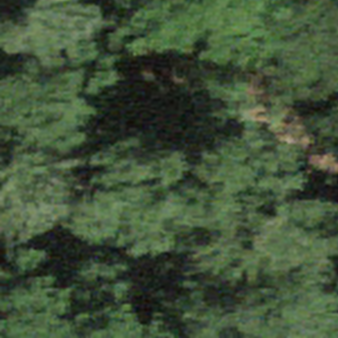
Label: other